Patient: sex M, age 46
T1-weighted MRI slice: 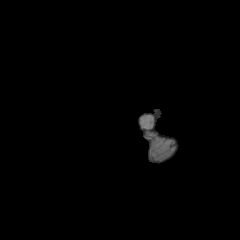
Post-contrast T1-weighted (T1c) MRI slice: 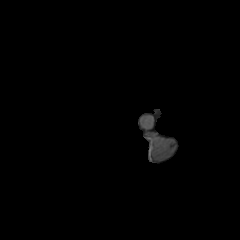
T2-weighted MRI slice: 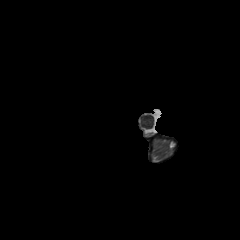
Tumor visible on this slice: no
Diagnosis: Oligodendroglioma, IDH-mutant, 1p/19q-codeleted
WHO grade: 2